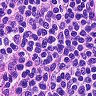
Metastatic tissue present: no